Field crop: maize
Growth stage: 2
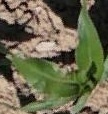
Species: maize